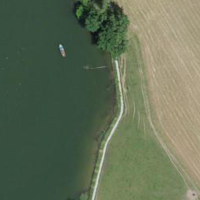
EUNIS habitat code: 14
Species observed at this site:
Salix alba